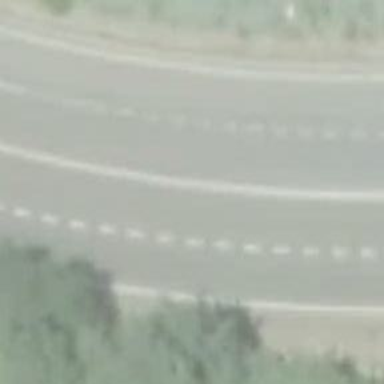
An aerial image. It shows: Asphalt trunk highway.